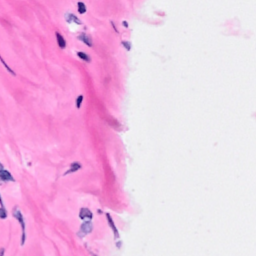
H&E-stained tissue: Breast